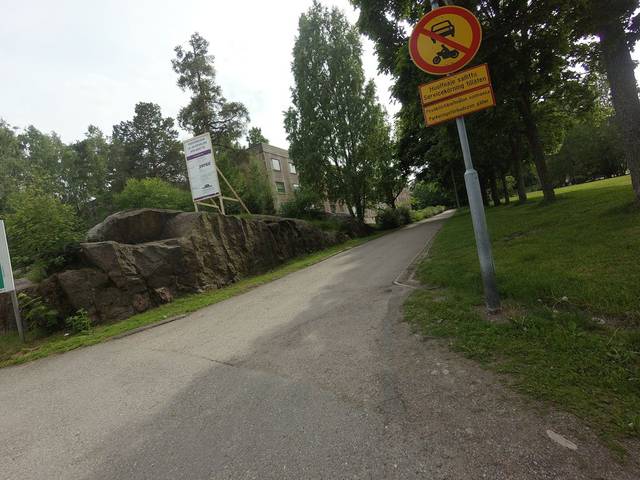
Region: Finland
Coordinates: 60.157, 24.748